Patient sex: M
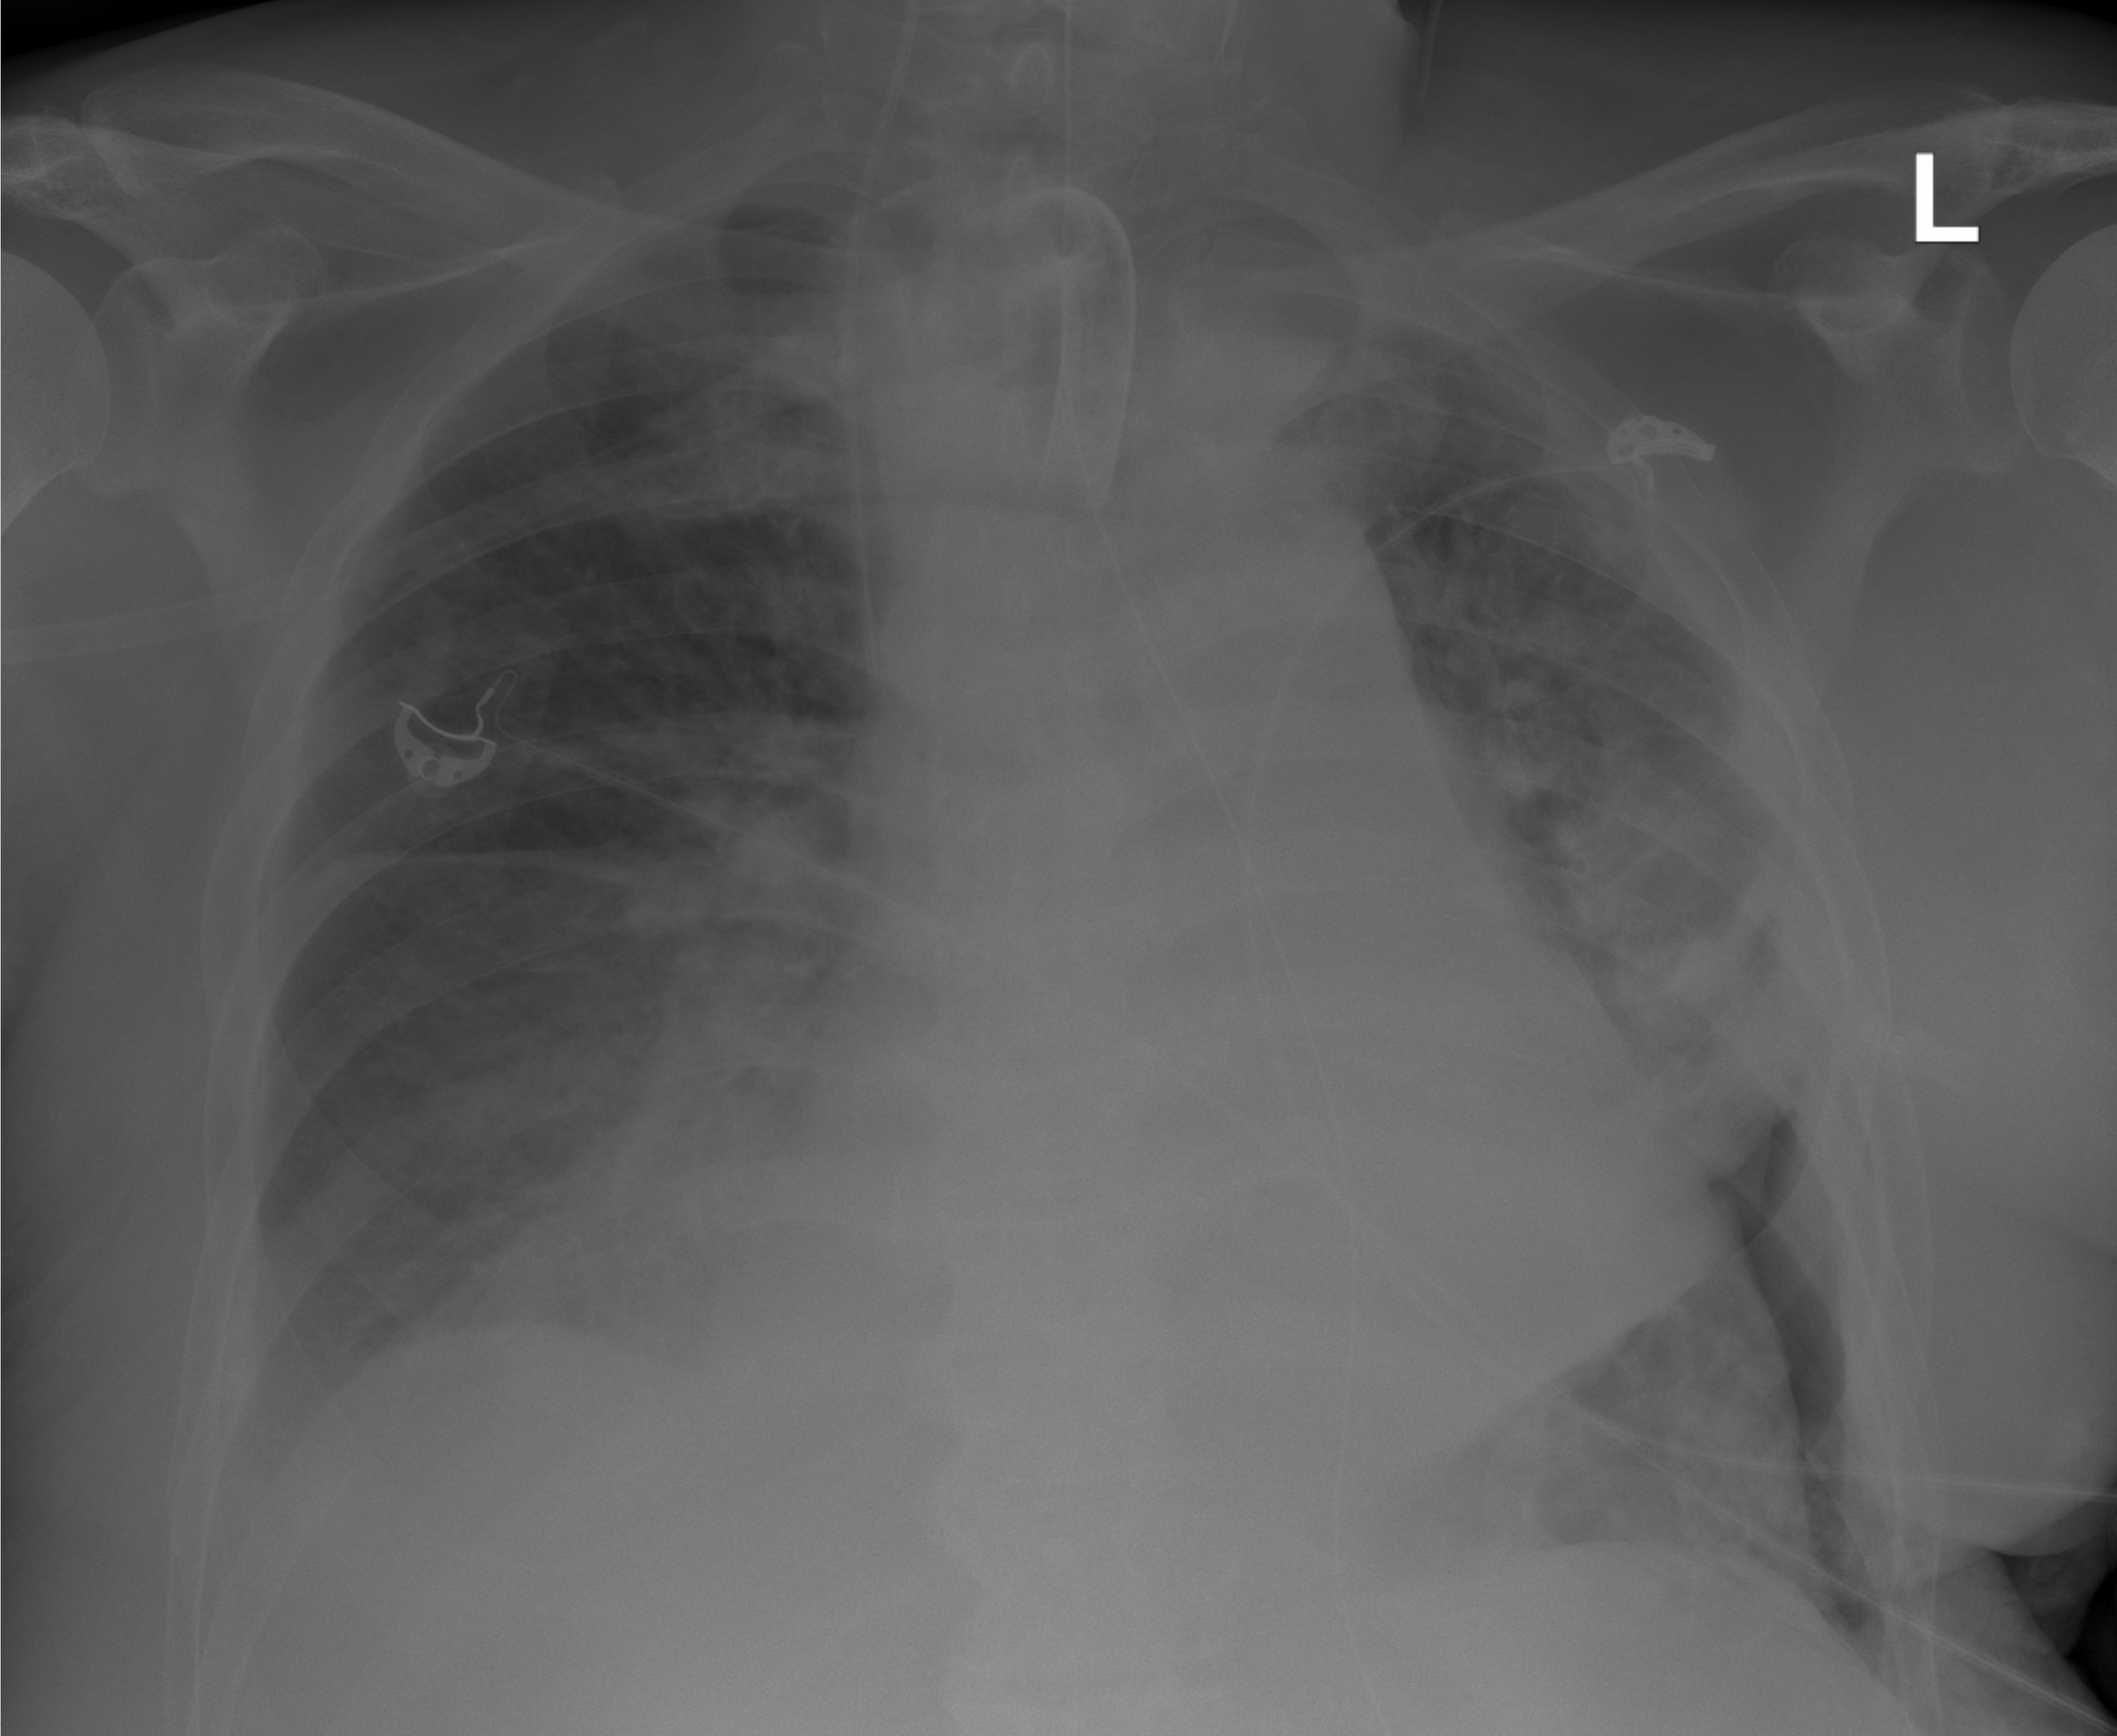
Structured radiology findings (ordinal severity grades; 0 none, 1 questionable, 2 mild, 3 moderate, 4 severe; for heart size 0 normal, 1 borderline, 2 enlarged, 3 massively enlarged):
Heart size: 2
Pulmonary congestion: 3
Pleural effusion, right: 2
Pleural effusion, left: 0
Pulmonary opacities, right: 0
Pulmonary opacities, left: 2
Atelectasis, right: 2
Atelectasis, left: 2